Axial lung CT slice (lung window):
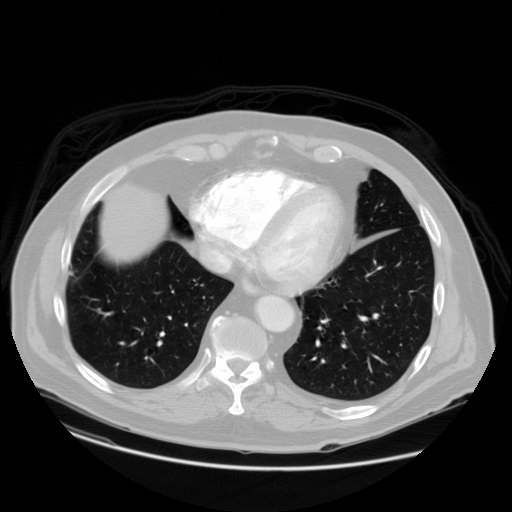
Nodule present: no